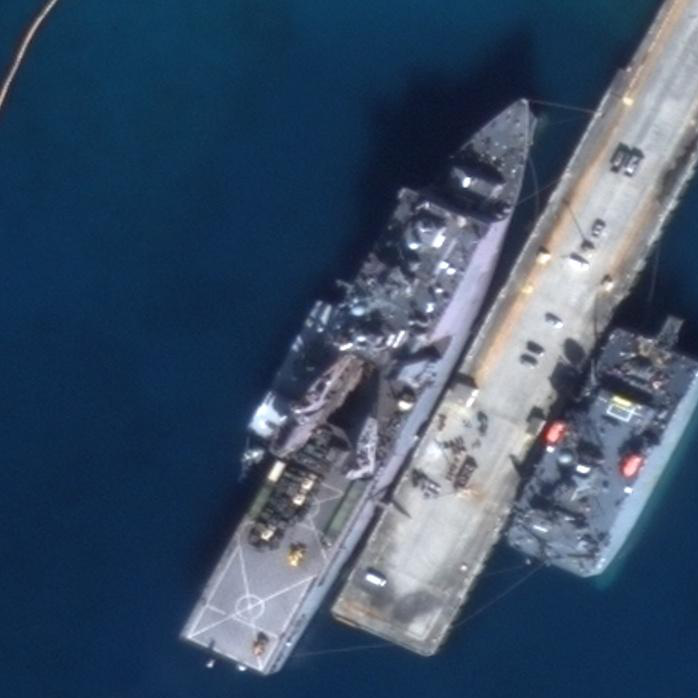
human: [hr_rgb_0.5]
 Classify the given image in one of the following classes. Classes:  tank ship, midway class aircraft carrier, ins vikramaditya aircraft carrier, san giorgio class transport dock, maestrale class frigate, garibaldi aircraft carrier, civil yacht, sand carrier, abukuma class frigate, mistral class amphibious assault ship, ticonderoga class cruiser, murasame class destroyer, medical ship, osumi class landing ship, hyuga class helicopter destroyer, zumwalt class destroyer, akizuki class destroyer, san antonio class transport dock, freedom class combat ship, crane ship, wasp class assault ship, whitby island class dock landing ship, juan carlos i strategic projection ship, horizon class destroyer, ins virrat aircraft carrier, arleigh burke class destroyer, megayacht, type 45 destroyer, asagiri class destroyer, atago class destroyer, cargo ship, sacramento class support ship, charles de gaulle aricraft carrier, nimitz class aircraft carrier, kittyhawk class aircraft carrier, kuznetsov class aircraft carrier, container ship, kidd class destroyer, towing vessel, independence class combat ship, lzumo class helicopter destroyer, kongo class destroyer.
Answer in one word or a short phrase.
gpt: Whitby Island class dock landing ship